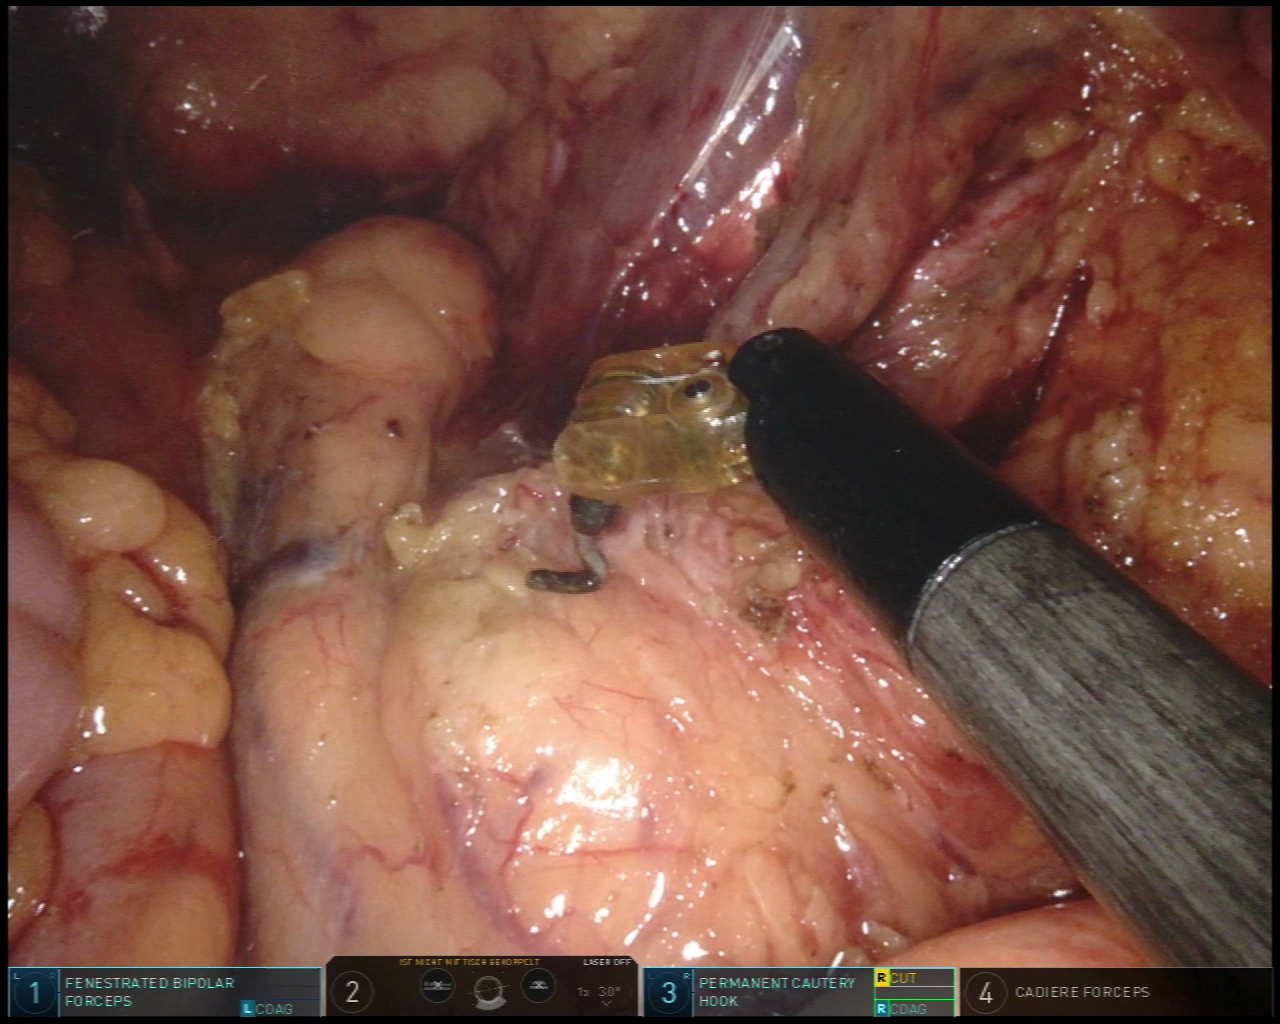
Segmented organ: ureter
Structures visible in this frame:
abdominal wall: no
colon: yes
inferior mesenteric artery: no
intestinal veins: no
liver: no
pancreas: no
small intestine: no
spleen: no
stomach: no
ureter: yes
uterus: no
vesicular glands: no